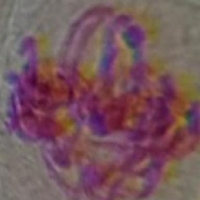
Label: metaphase